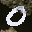
Label: 0